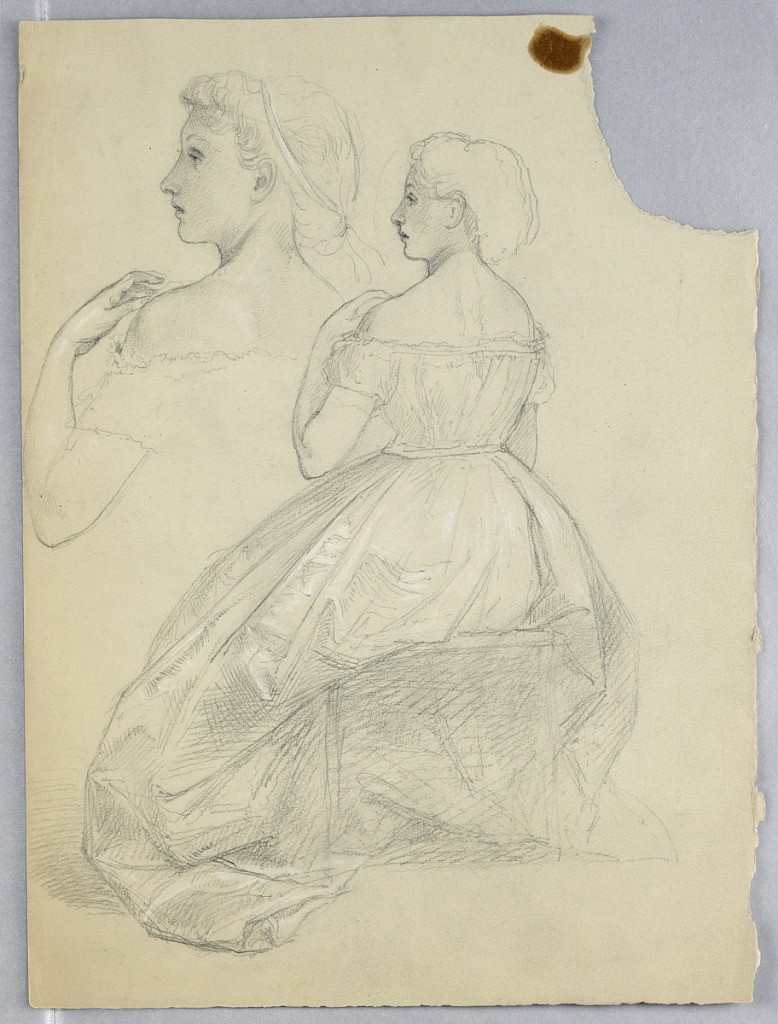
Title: Study of Seated Woman for "Titian Showing the Entombment to Charles V and Clement VII"
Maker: Daniel Huntington, American, 1816–1906
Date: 1872
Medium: Graphite, white chalk on cream wove paper
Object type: Drawing
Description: Woman seated on a small bench in left profile, her left hand near her shoulder. Head and arm repeated, upper left.